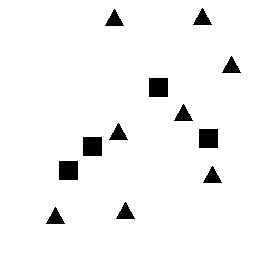
Squares: 4
Triangles: 8
Stars: 0
Total shapes: 12